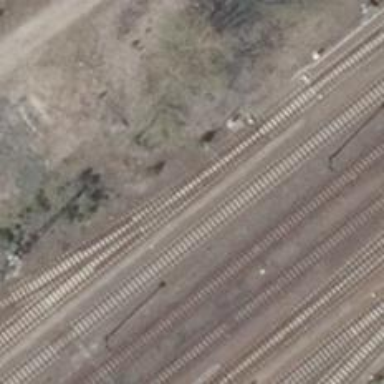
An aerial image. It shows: Railway switch.